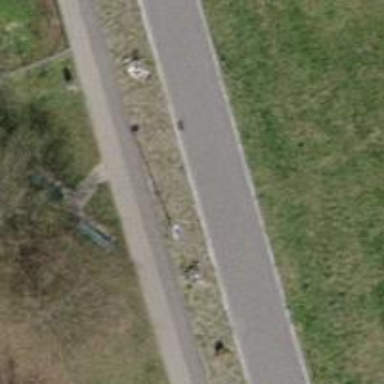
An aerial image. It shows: Bench.